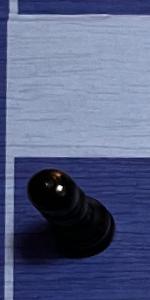
Label: Pawn_Black